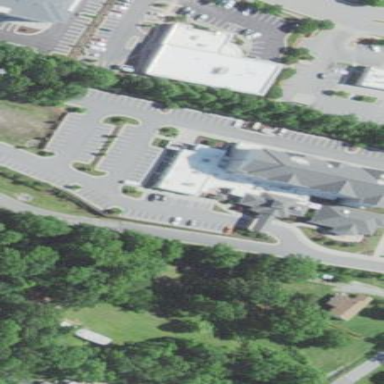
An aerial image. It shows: Hotel building.